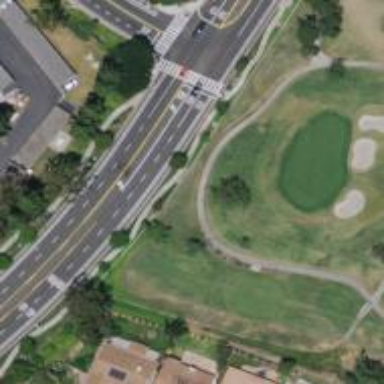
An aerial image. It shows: Service road designated as golf cart path.